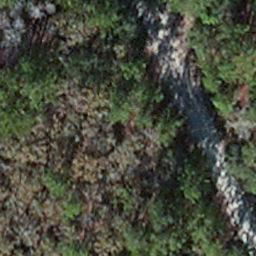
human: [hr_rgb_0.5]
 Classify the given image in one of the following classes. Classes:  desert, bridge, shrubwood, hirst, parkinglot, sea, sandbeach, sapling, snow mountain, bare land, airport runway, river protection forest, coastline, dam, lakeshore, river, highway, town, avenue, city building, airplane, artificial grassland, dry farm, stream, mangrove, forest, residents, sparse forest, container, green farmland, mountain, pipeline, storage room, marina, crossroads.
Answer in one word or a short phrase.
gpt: sapling